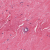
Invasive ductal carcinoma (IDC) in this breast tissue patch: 0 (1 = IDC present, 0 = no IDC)